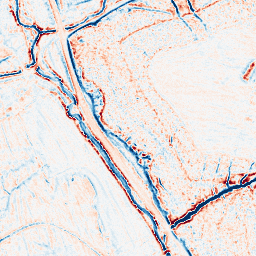
Category: edge_preserving
Decomposition family: bilateral
Decomposition parameters: d: 9
sigma_color: 75
sigma_space: 75
Upsampling method: bicubic_16x
Upsampling parameters: scale: 16
Upsampling scale: 16